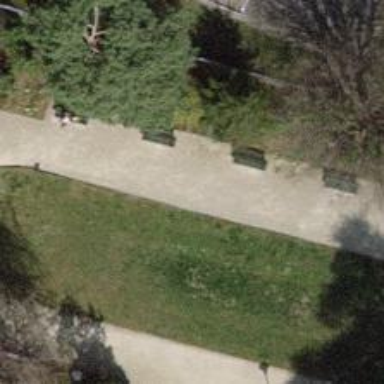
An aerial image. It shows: Bench for seating.